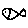
Label: fish